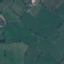
Land use / land cover class: Pasture